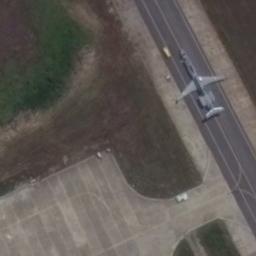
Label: airplane